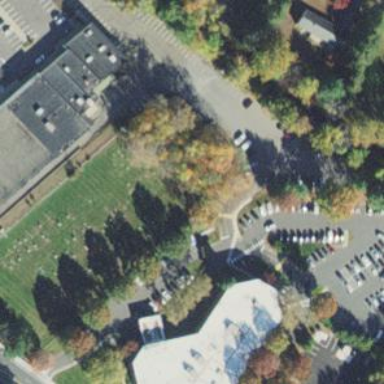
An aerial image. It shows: Cemetery.